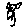
Label: cat